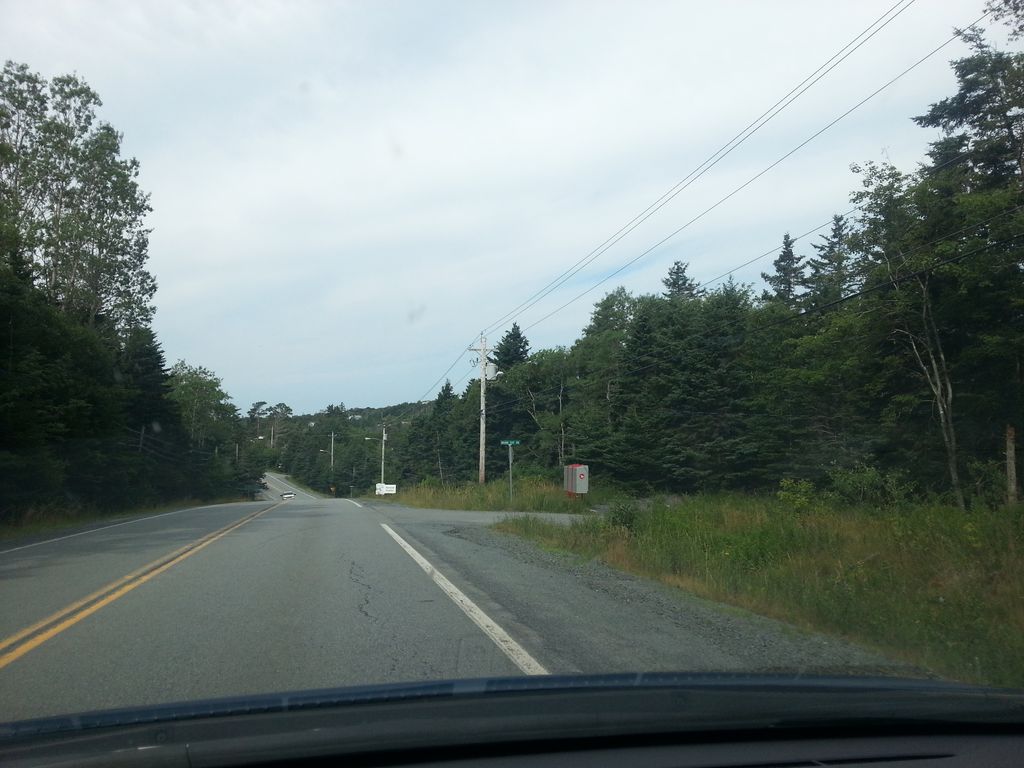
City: halifax